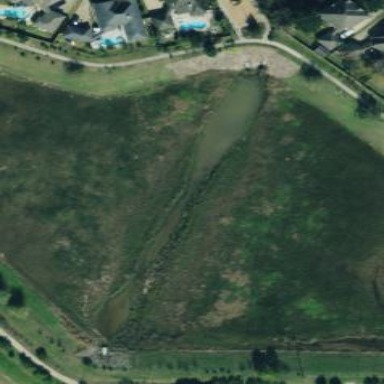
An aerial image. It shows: Detention basin used for land drainage purposes.